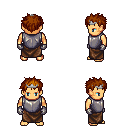
a pixel art fantasy rpg character, male body template, human, tanned skin, steel chest armor, robe skirt, brunette bedhead hairstyle, silver tiara, metal gloves, four views (front, back, left, right), 2x2 character sprite sheet, small pixel art, hard edges, no anti-aliasing